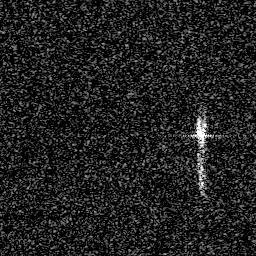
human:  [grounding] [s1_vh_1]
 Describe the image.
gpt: In the satellite image, there is  <ref>1 small ship </ref> <box>[[75, 44, 81, 55, 0]]</box> located at right.